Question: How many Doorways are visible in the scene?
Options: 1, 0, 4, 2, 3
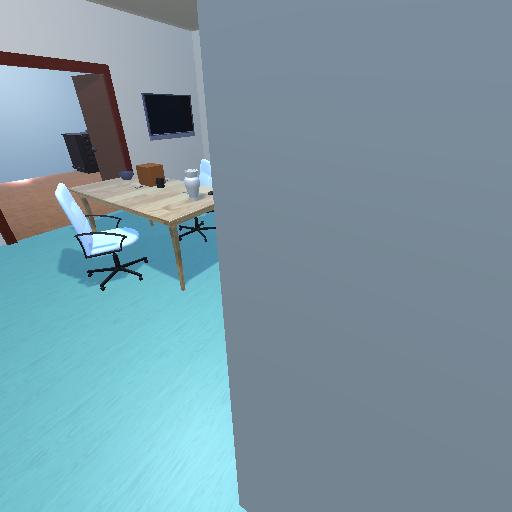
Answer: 1